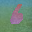
Label: 6